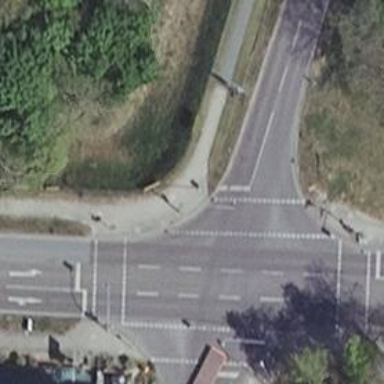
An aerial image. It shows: Road with traffic signals for signaling.